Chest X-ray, PA view. Patient: 45 years old, sex F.
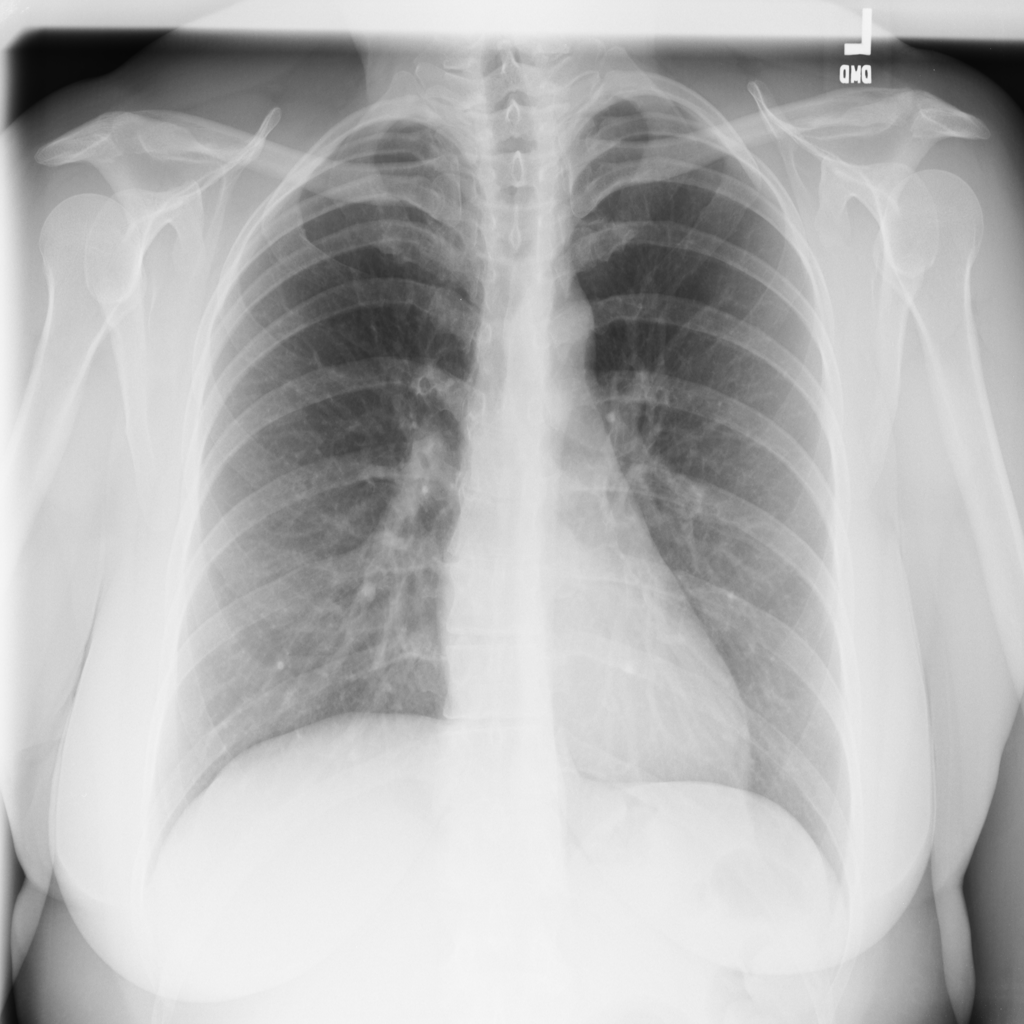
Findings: No Finding